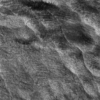
Label: not_dusty